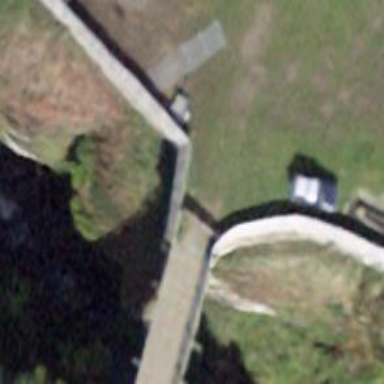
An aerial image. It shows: Wall barrier.